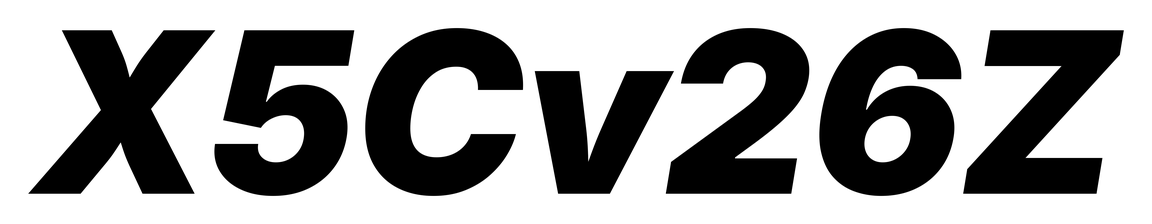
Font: Inter-Italic_Black_Italic